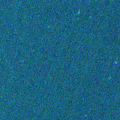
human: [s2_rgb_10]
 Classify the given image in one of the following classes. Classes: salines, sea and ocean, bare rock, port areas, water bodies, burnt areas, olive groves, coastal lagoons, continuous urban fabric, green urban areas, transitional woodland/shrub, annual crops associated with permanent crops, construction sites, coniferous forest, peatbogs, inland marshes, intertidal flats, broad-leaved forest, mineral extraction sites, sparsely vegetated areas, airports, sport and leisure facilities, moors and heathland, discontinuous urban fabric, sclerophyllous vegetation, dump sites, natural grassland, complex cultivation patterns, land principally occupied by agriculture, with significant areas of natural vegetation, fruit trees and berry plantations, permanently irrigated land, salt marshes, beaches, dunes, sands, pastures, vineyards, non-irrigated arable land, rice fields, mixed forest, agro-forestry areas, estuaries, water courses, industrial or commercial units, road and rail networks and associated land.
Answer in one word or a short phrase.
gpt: sea and ocean